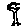
Label: tree